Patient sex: M
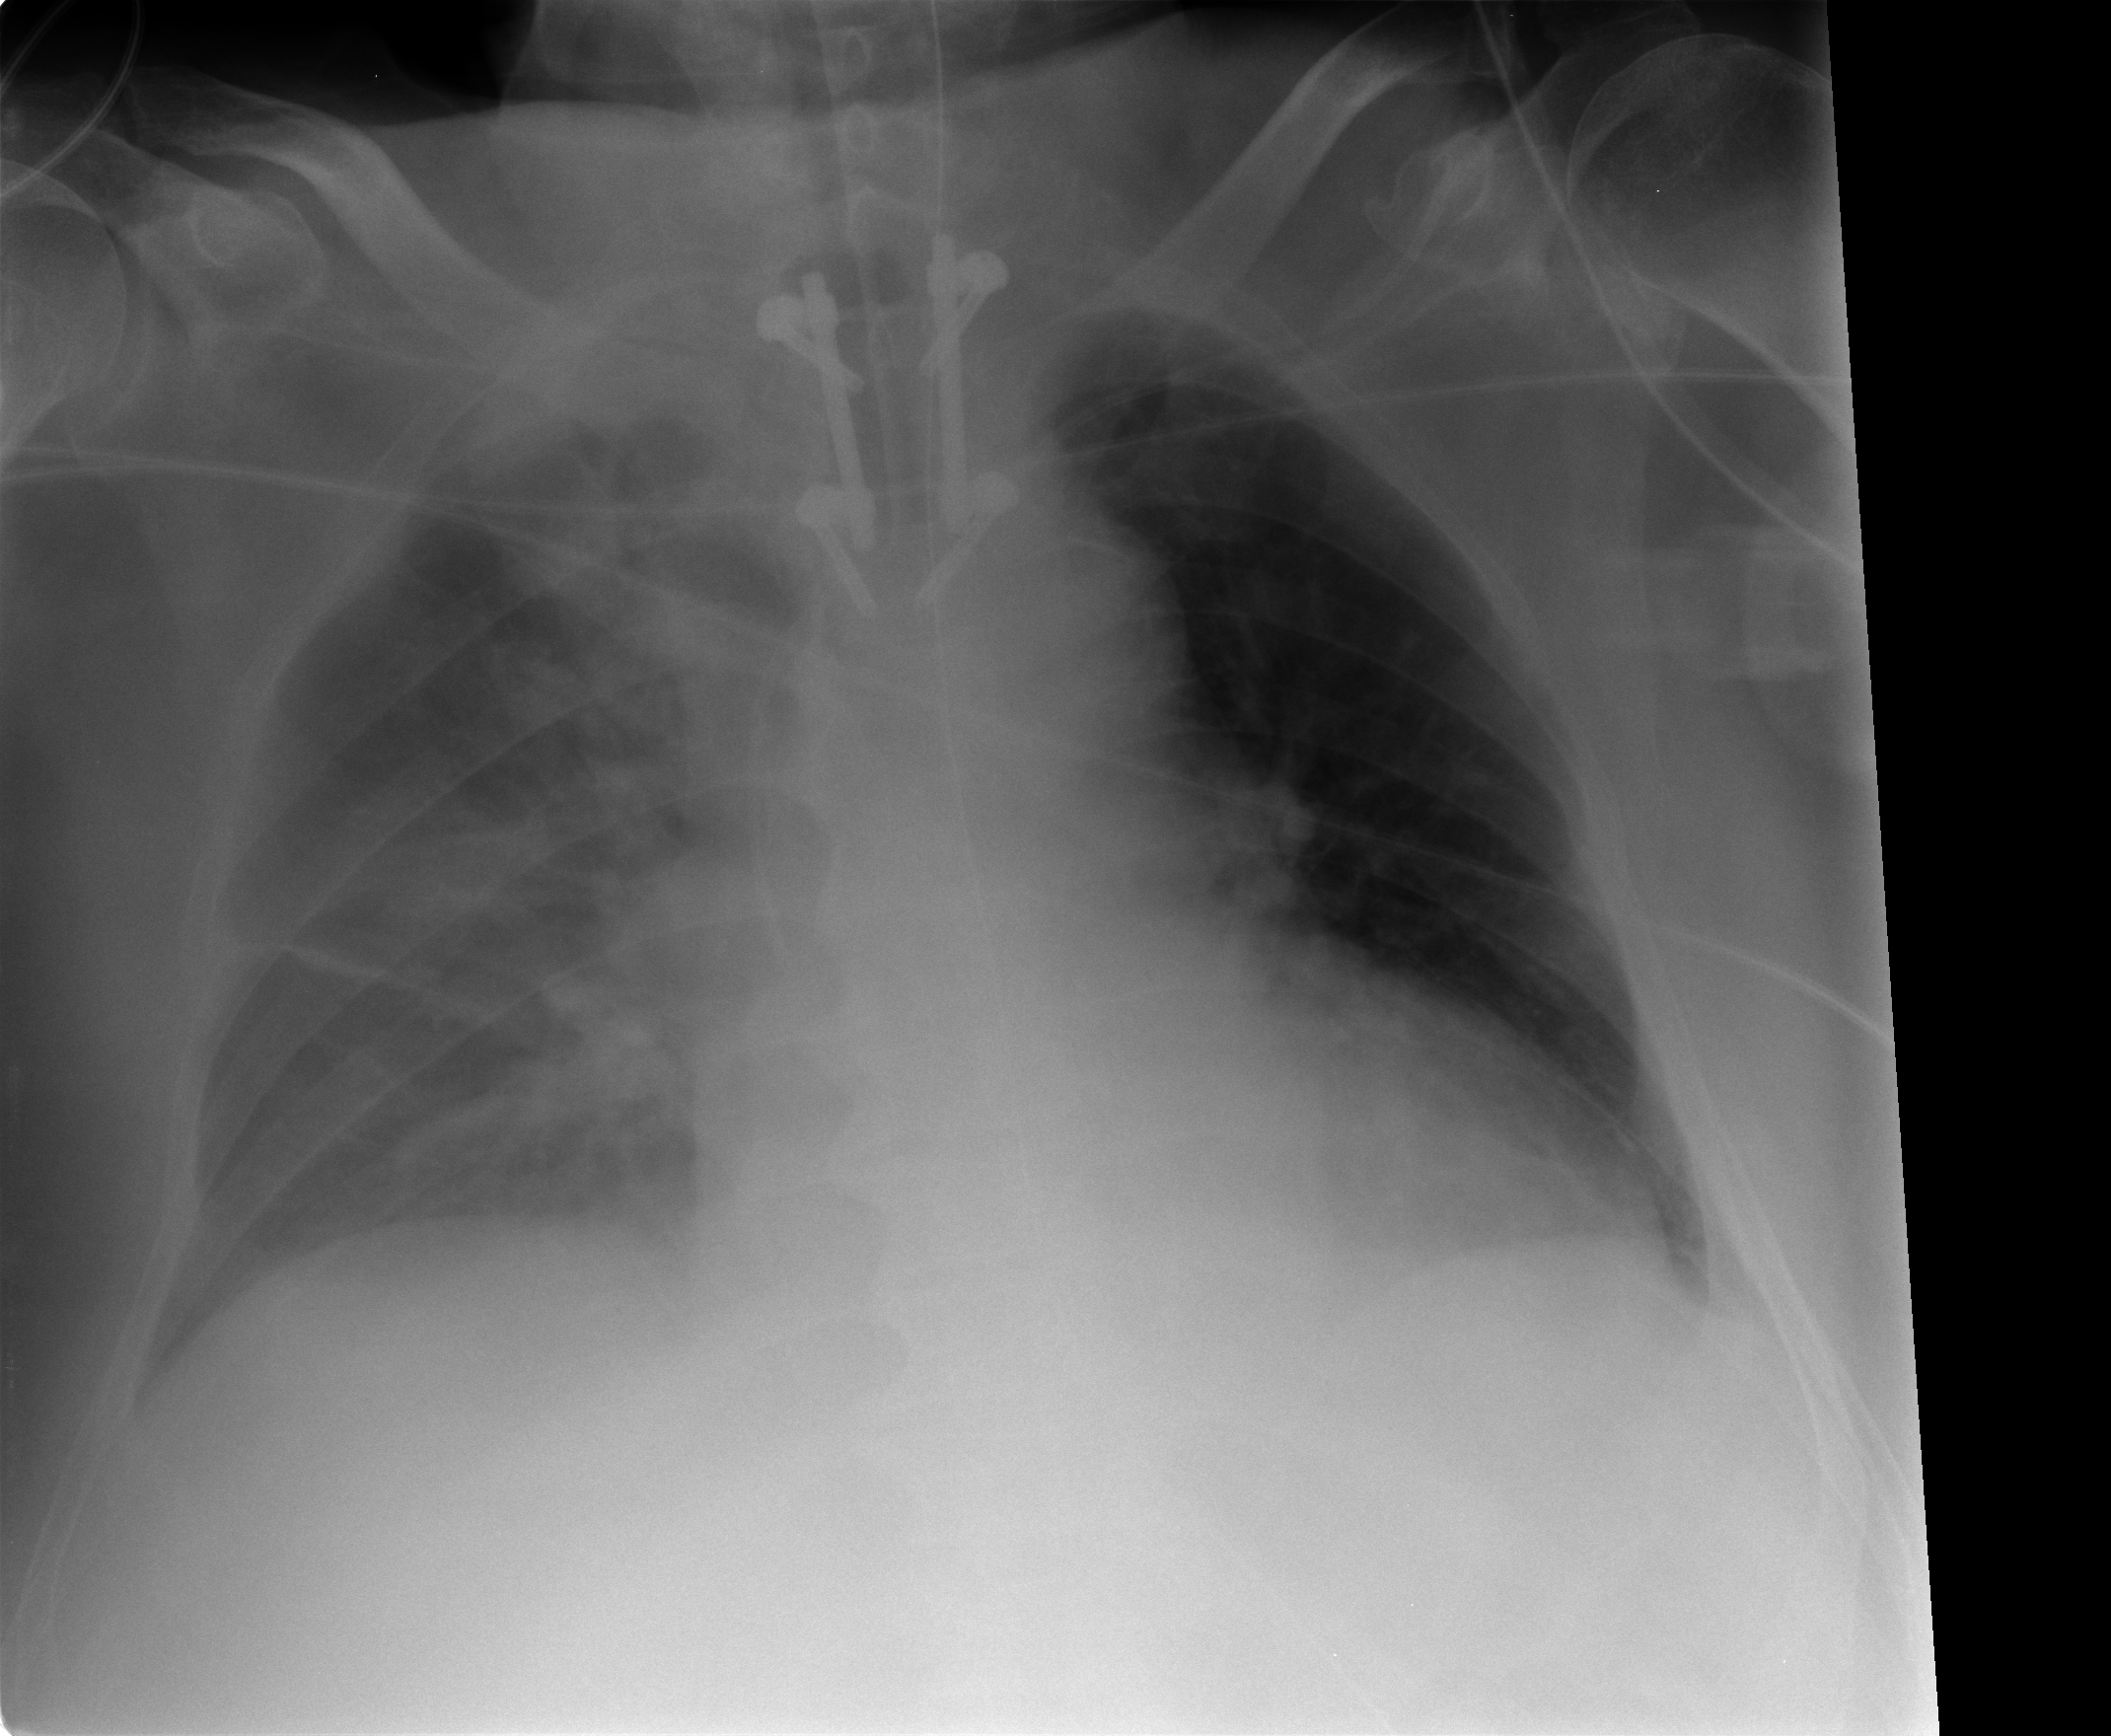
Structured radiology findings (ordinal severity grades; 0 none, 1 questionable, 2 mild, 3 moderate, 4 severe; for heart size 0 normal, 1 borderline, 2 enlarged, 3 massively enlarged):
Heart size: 0
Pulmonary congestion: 1
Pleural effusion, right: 2
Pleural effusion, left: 0
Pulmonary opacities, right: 1
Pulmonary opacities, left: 0
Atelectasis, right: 2
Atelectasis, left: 2